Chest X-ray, PA view. Patient: 76 years old, sex M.
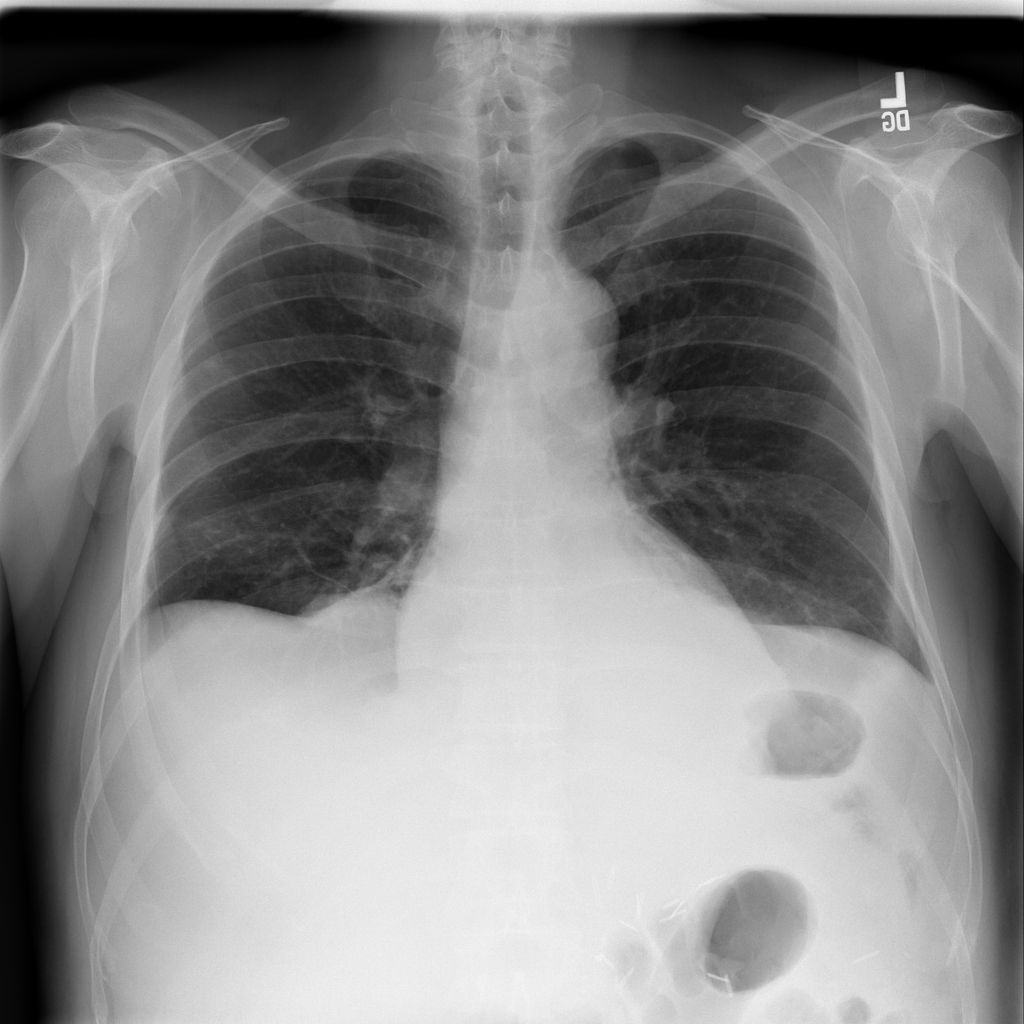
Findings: Effusion